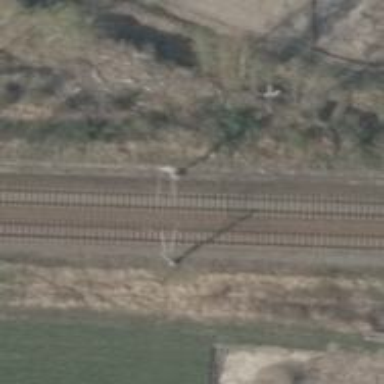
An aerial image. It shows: Milestone along the railway with catenary mast.